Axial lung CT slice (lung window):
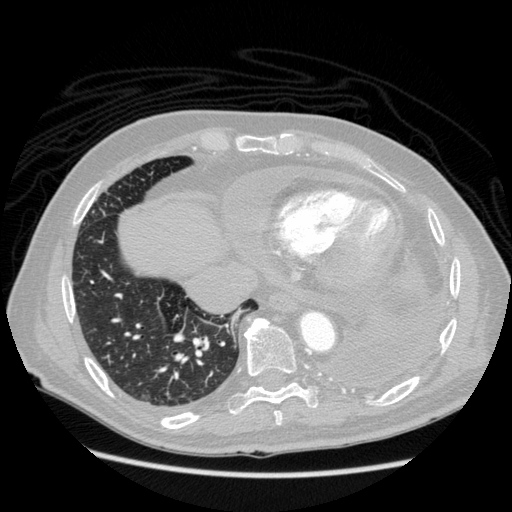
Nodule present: no